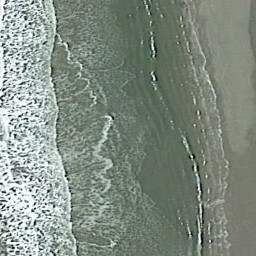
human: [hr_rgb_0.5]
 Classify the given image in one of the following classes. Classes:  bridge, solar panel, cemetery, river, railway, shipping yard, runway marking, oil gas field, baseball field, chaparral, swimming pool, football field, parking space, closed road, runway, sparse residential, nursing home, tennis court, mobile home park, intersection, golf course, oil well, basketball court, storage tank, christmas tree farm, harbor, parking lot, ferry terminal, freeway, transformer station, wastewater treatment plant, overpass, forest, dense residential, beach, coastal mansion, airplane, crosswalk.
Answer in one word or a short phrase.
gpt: beach